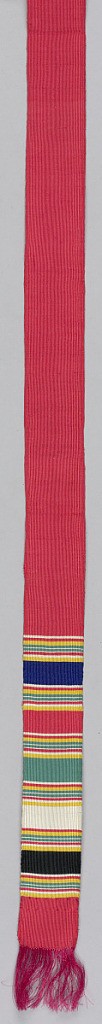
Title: Sash
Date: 19th century
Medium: silk
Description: Narrow fringed red sash with horizontal stripes of varying thicknesses in red, blue, black, yellow, green and white.